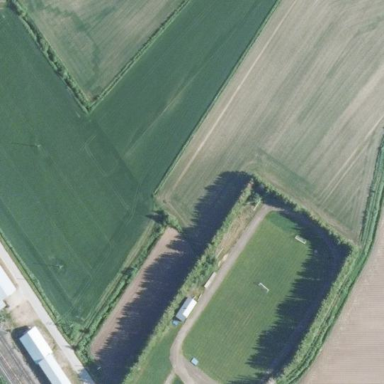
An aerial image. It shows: Soccer pitch with grass surface for leisure and sports.